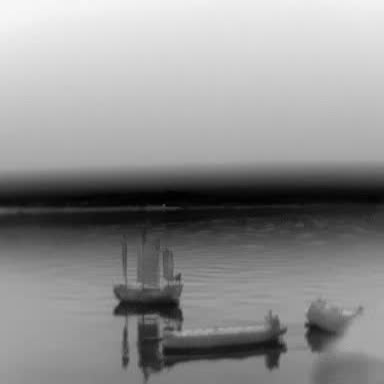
There are three objects shown in the infrared image, including a sailboat, a container_ship, and a liner.